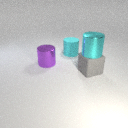
large gray rubber cube to the right of large cyan rubber cylinder